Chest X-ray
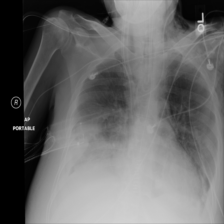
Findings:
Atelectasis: negative
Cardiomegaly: negative
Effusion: positive
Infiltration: negative
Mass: negative
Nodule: negative
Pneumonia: negative
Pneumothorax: negative
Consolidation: negative
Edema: negative
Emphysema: negative
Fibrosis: negative
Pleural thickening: negative
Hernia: negative